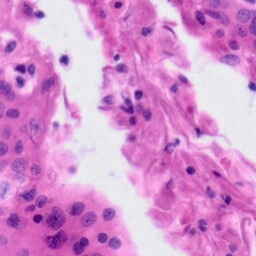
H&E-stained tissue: Tonsil